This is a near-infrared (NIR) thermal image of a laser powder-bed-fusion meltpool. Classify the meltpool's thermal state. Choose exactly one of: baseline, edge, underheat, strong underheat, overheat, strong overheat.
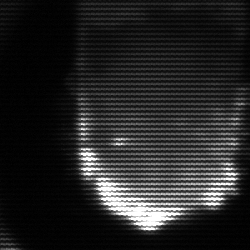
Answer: baseline